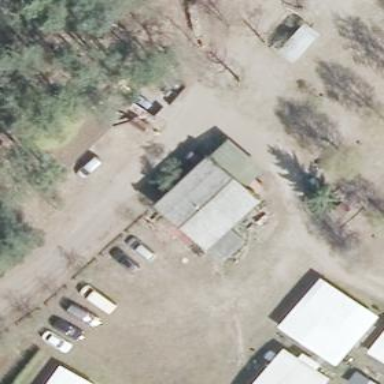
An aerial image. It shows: Kiosk building.